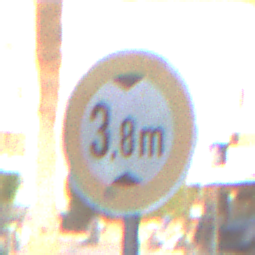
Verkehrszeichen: TatsaechlicheHoehe
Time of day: SunriseSunset
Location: Outdoor (Urban)
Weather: PartlyCloudy
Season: NotSpecified
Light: Natural